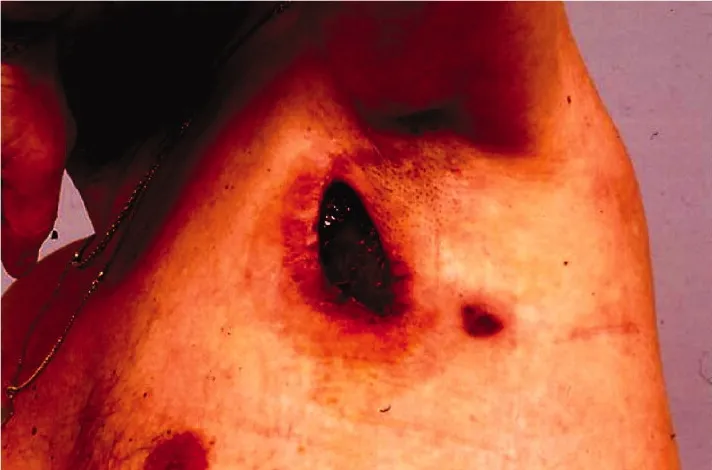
The patient had a 10 cm x 5 cm cavity with a 10-cm-long fistula into the axilla when referred to our department.
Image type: medical_photograph (other_medical_photograph)